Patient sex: M
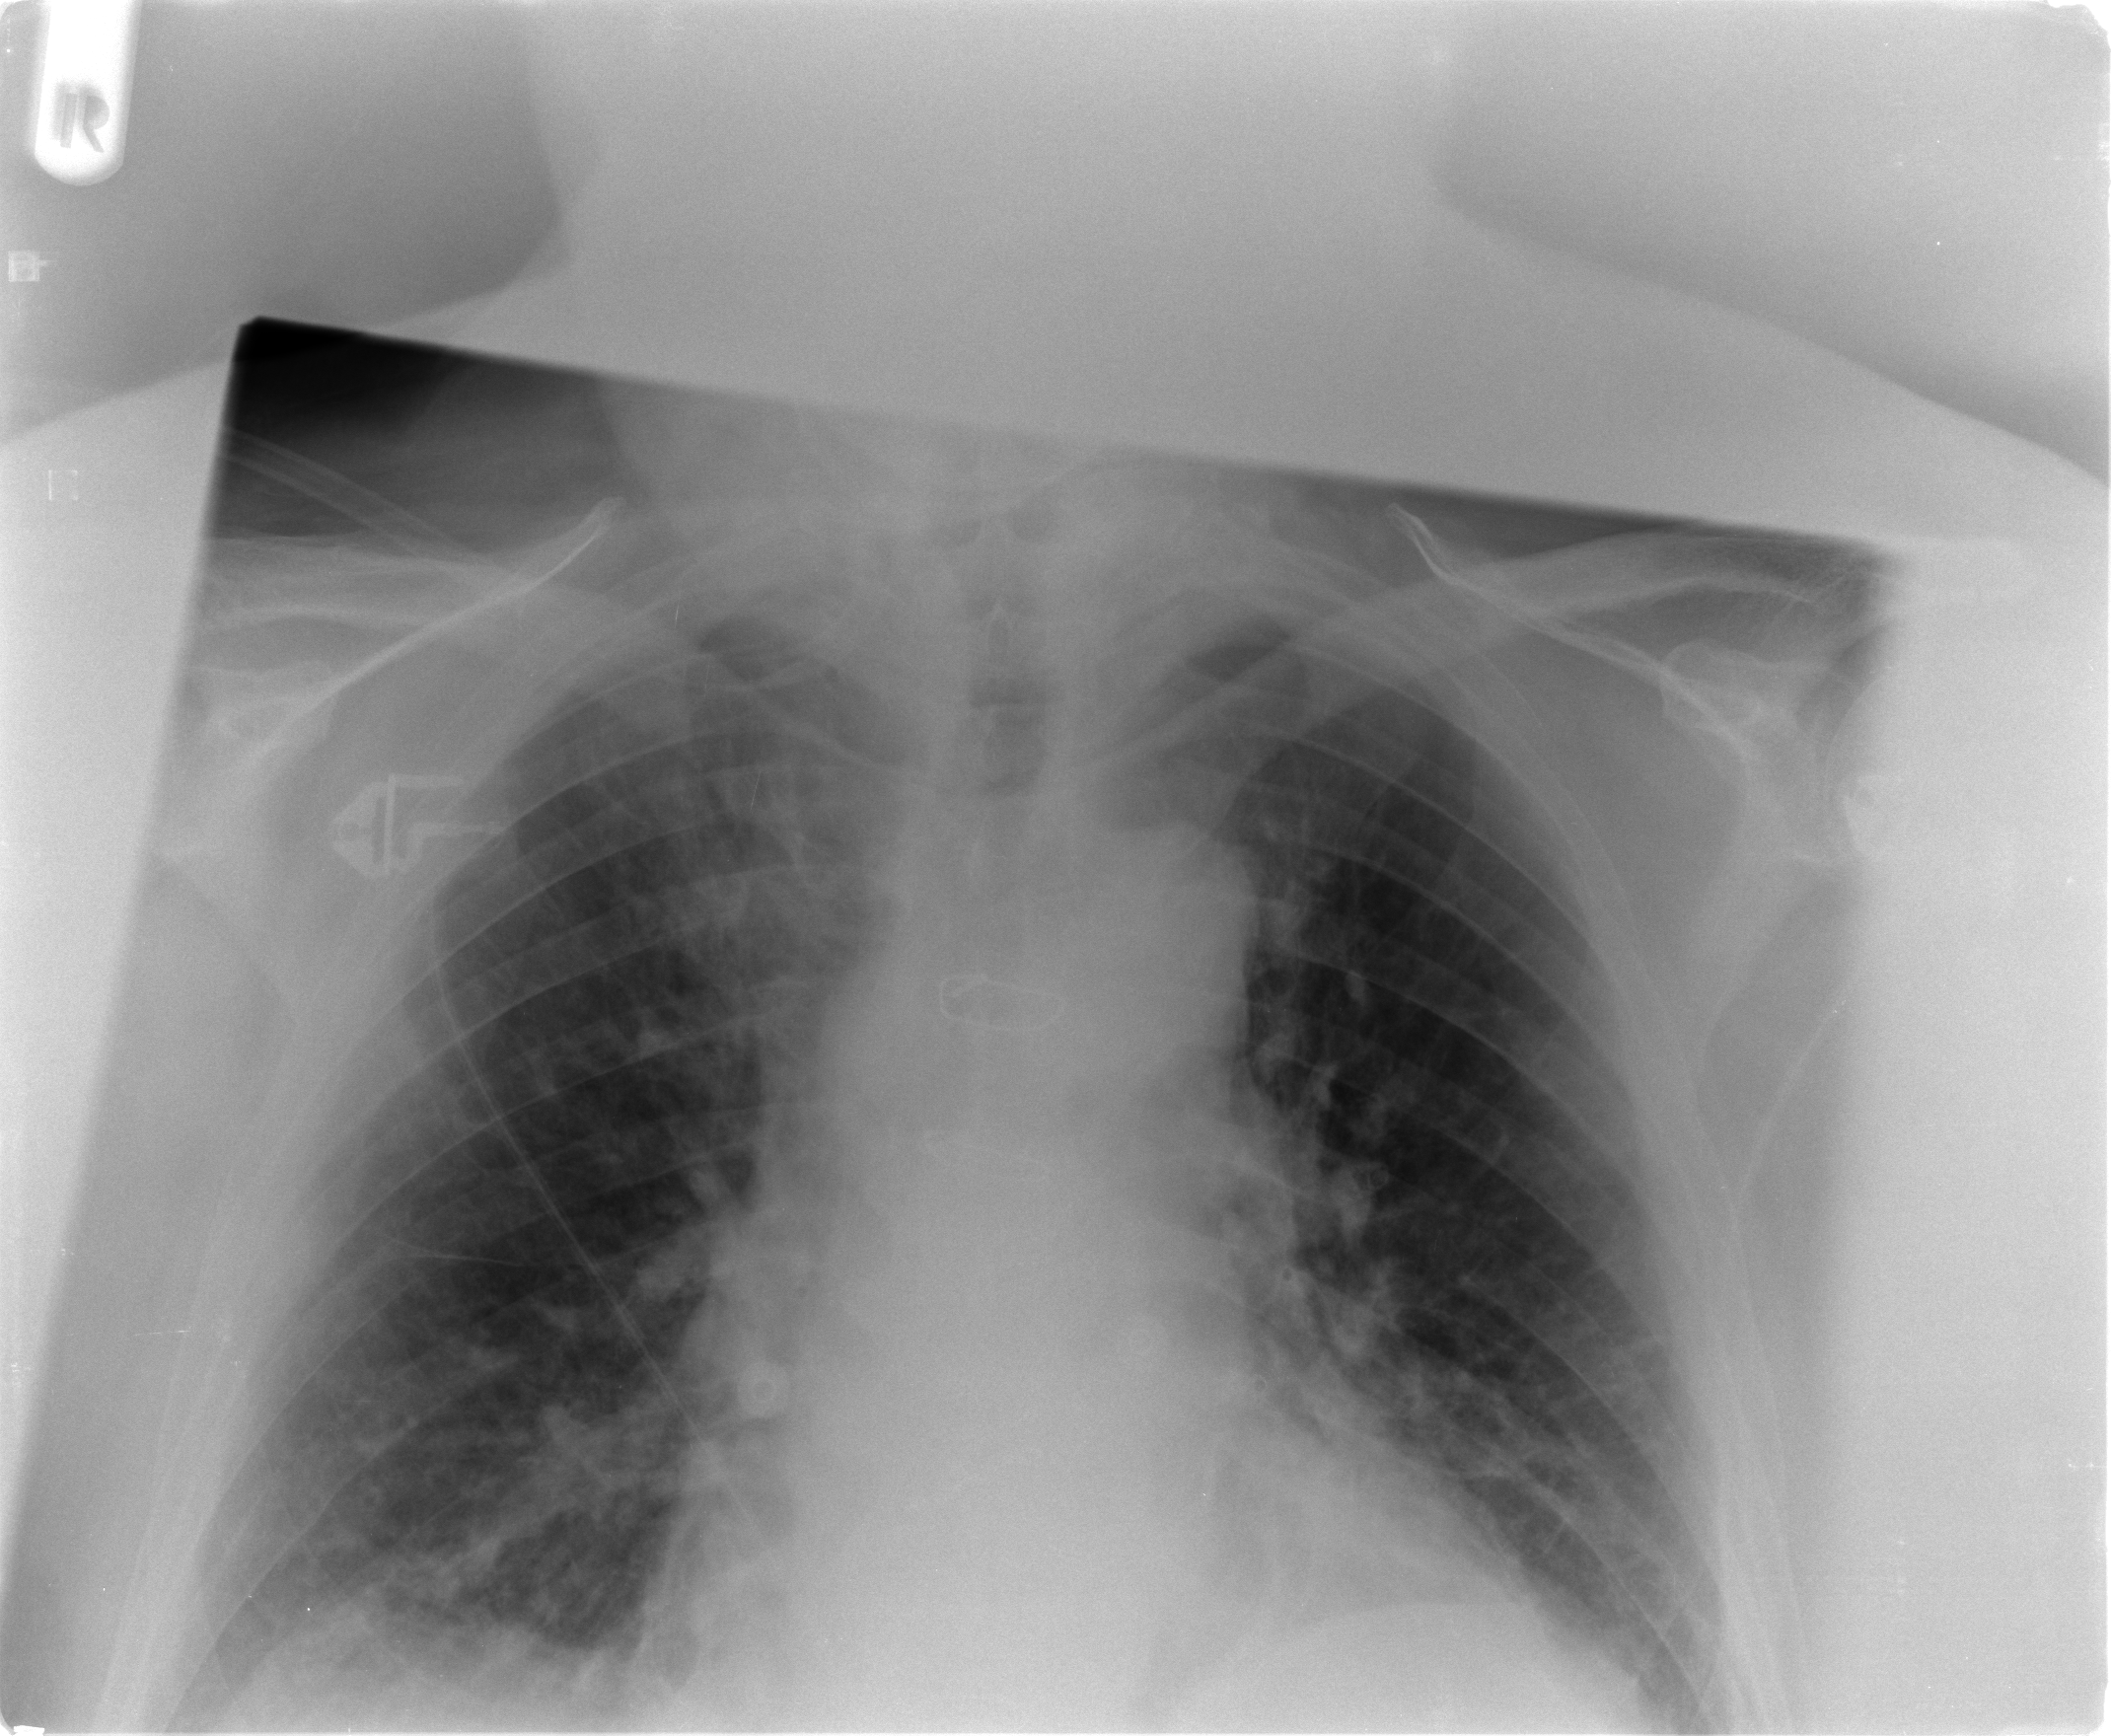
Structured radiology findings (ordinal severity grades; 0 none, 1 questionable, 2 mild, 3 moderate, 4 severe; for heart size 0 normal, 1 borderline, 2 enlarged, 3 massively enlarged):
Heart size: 1
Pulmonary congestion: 2
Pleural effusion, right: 0
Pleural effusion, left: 0
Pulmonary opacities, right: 2
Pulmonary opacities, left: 2
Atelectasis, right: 2
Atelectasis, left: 2